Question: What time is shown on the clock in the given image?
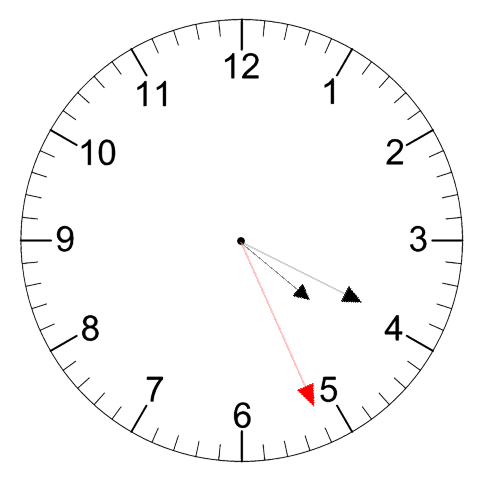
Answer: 04:19:26